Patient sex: F
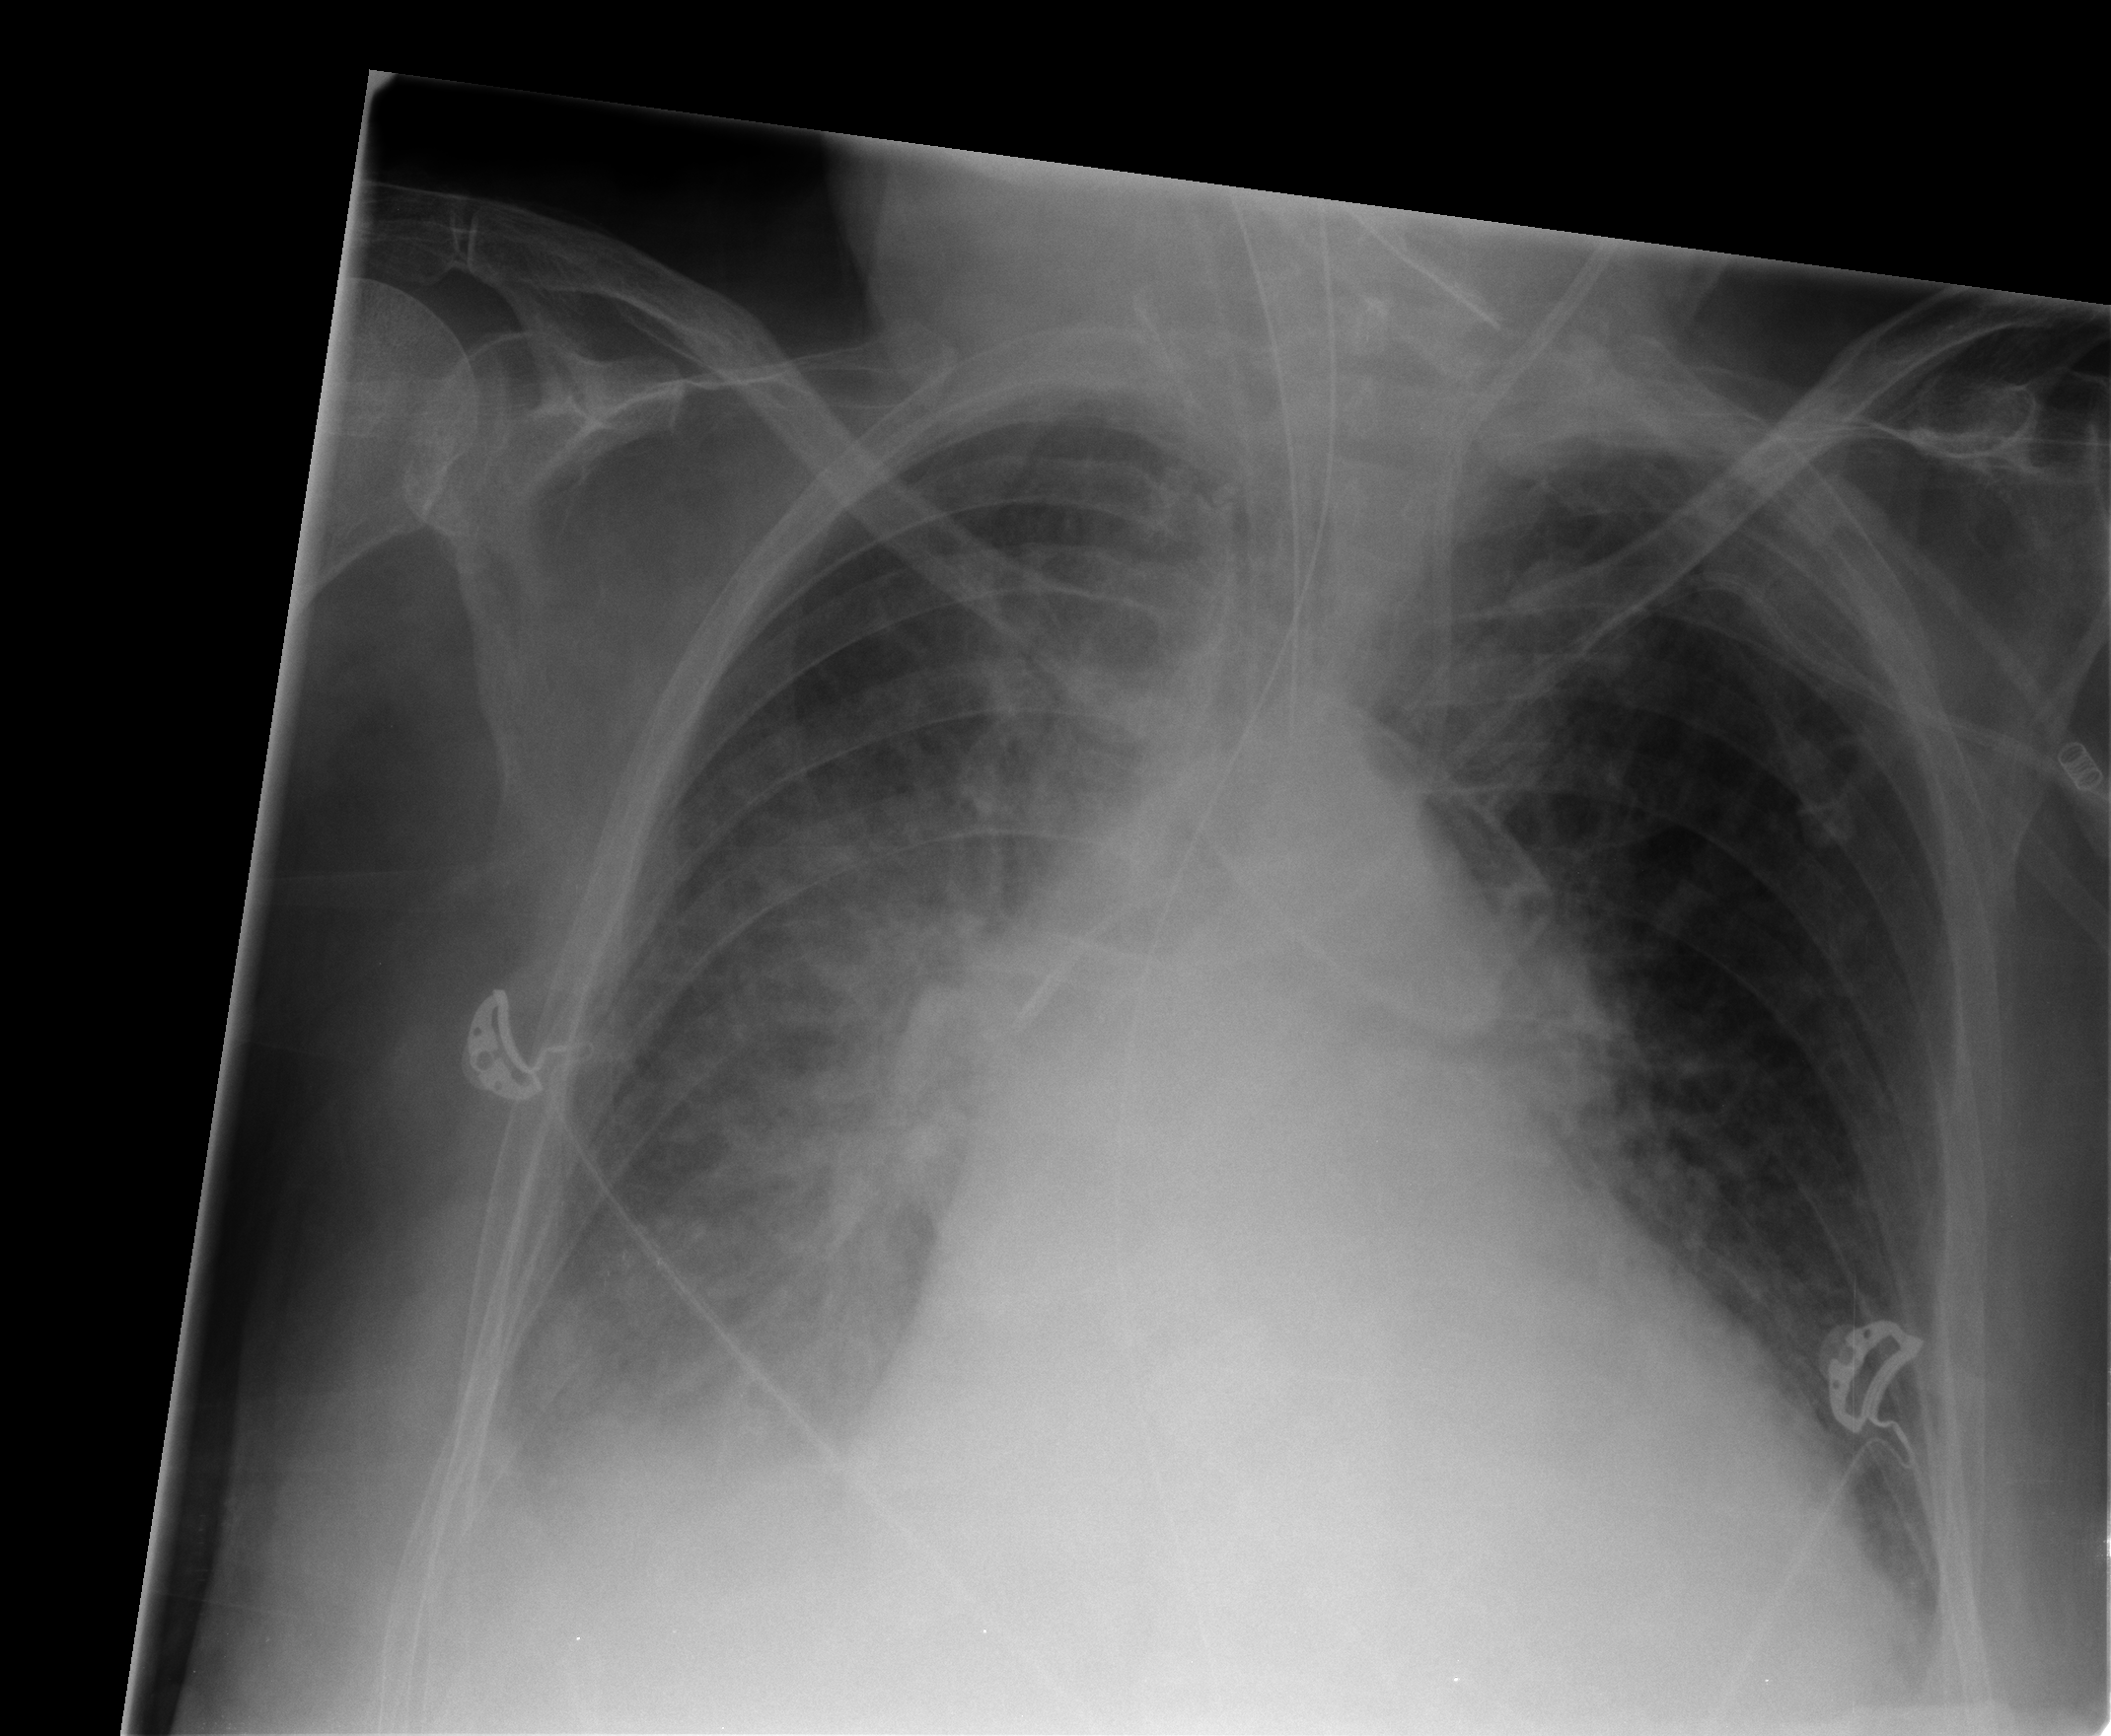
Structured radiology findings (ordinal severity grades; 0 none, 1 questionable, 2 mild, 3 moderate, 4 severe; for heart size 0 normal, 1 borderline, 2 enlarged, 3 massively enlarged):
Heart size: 3
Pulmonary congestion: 2
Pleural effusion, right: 3
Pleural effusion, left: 2
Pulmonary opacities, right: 2
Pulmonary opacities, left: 0
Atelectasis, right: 3
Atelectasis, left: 2